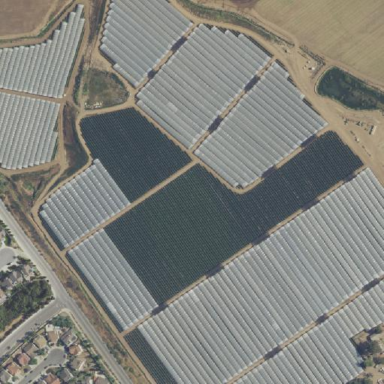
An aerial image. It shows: Area dedicated to greenhouse horticulture.